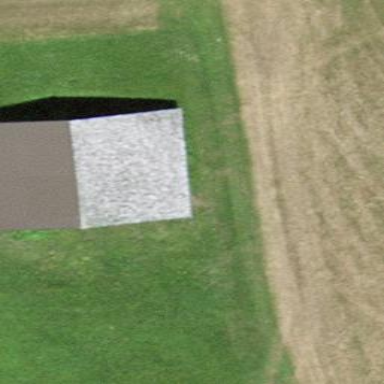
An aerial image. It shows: Rural barn.